Question: Is there anywhere where I can find the list google uses when you a-z sort a list with a filter?
EDIT: Image for clarity:

More specifically, I need a character that is discreet; ideally a blank character; that is sorted after the plus sign '+'.
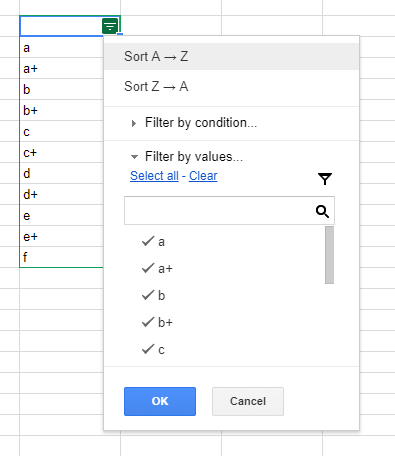
Answer: I've made a test. You may see the result in <URL>:
<URL>
I tried first 3000 chars:
- - '=CHAR(A2)'
I sorted the range with filter and got an unexpected result: Google is not using <URL> to sort text.
Also, see 'sort' function works the same way as sort by a filter. But sorting with 'query' gives another result.
---
When I tried the same experiment in Excel I was confused even more:
- '=CHAR(A2)''ASCII'-